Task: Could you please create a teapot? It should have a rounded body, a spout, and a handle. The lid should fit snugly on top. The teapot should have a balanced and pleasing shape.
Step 10:
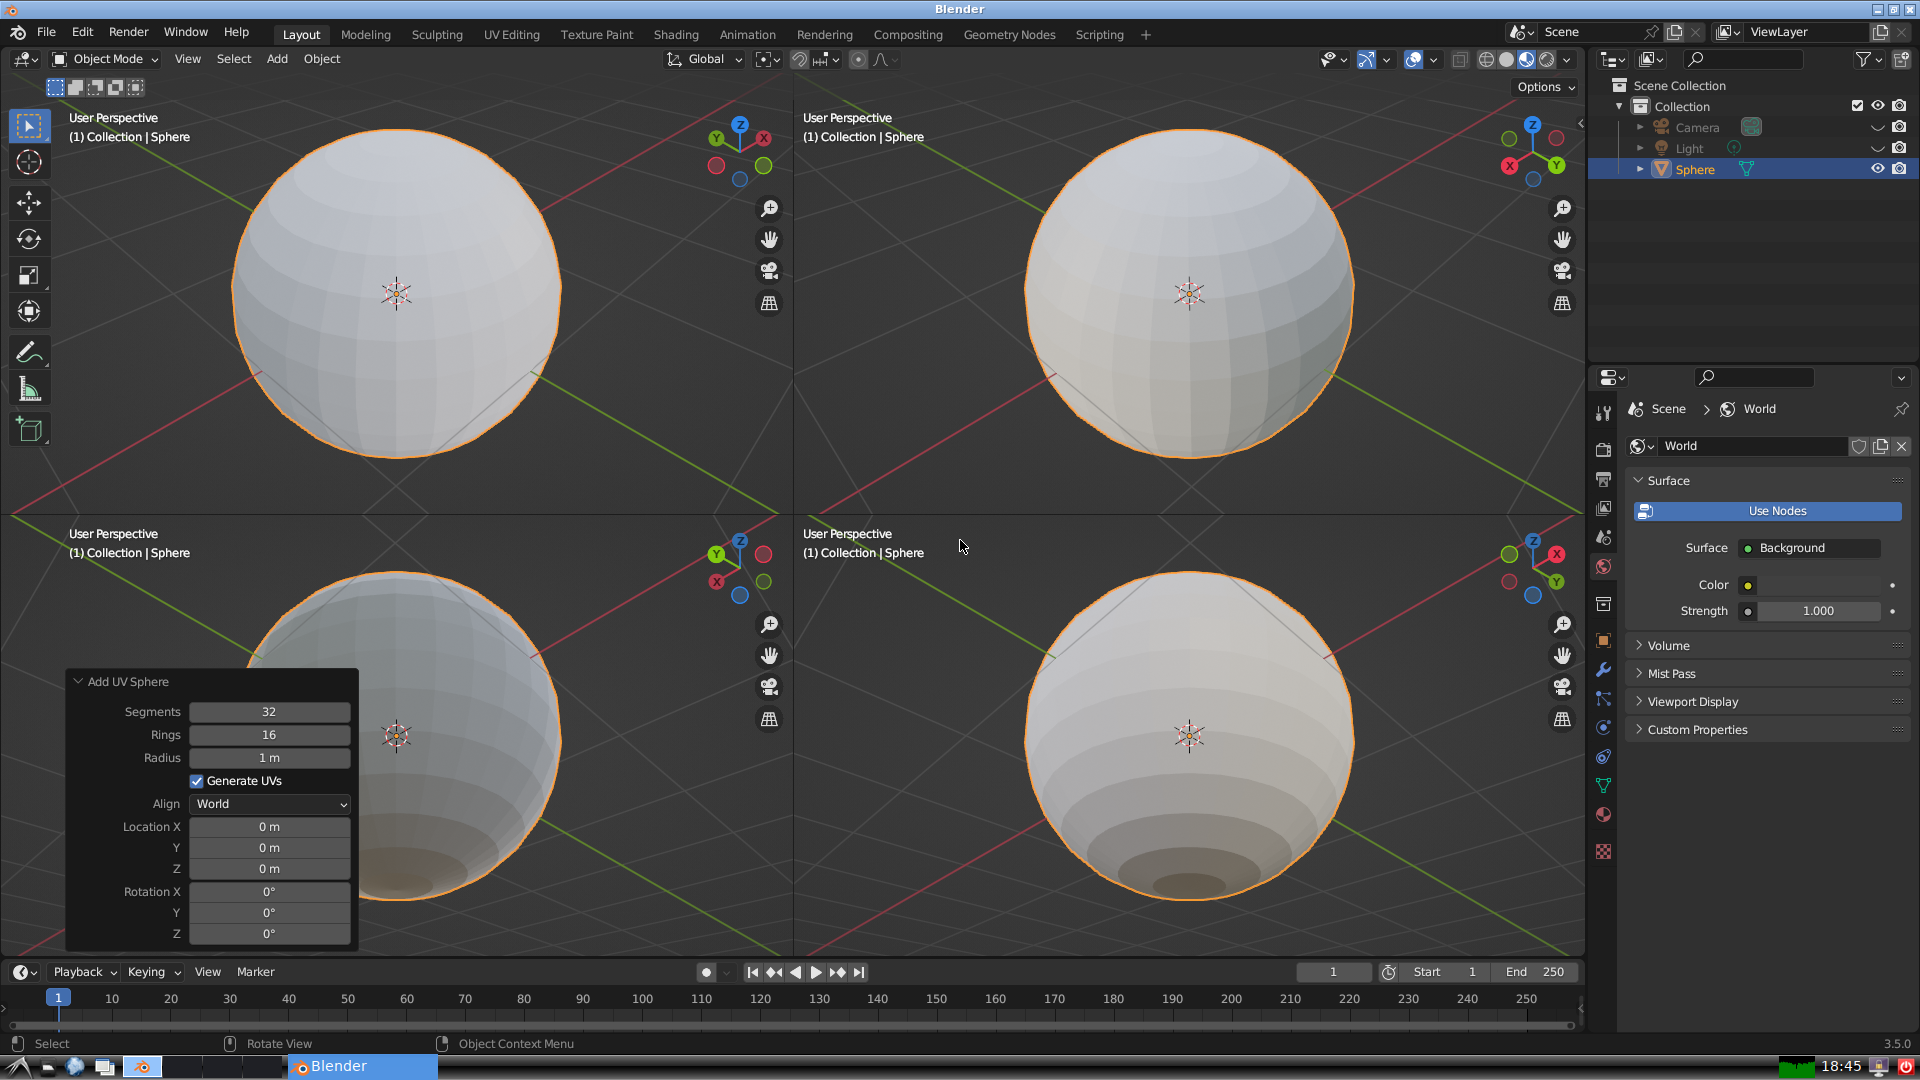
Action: {"key_press": ['Ctrl, Home']}